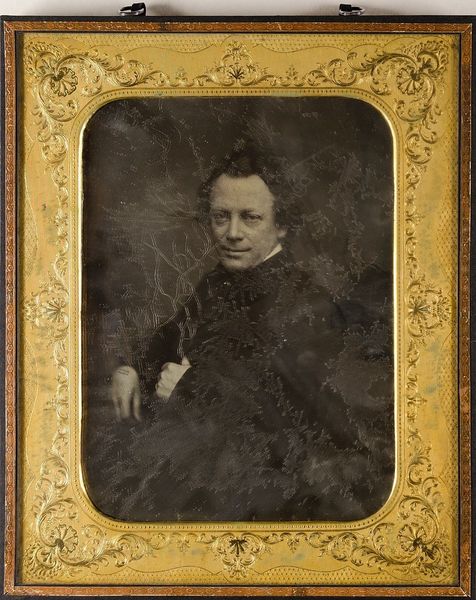
Titel: Der Schauspieler Georg Friedrich Starke (1815-1858)
Künstler: Carl Heinrich Oskar Fielitz
Standort: Hamburg
Institution: Museum für Kunst und Gewerbe Hamburg
Schlagwörter: mann, portrait, figur, person, foto, fotografie, photographie, photo, schauspieler, schauspielerin, lichtbild, daguerreotypie, historische, bildwerke, angewandte und bildende kunst, hessische systematik, porträt, persönlichkeit, porträtfotografie, porträtphotographie, hüftbild